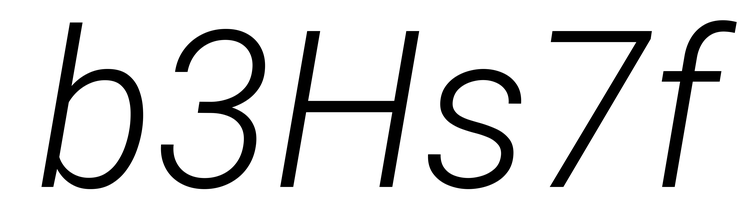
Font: Roboto-Italic_Light_Italic